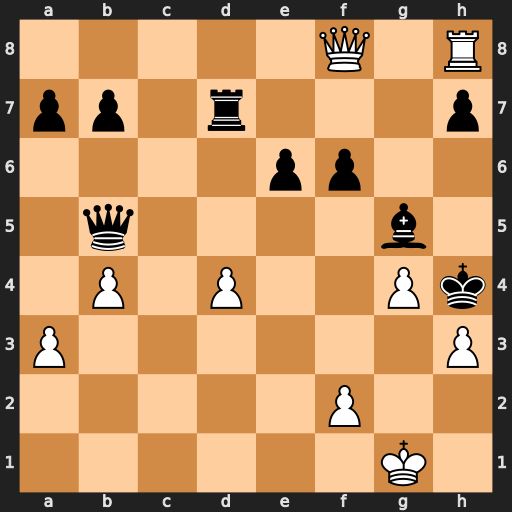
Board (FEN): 5Q1R/pp1r3p/4pp2/1q4b1/1P1P2Pk/P6P/5P2/6K1
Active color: w
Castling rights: -
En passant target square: -
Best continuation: Qe8 Bf4 Rxh7+ Rxh7 Qxb5